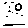
Label: moon